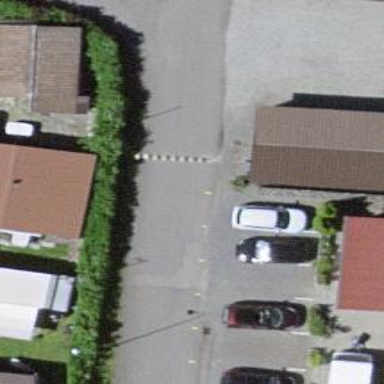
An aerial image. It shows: Bump for traffic calming.